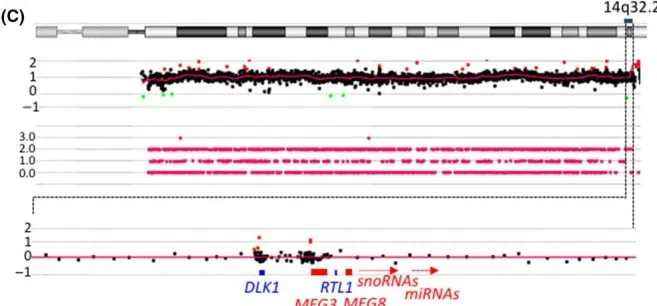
Results of molecular analyses. C, CGH +single nucleotide polymorphism (SNP) microarray profiles for chromosome 14. We performed a single nucleotide polymorphism (SNP) array analysis using the SurePrint G3 ISCA CGH +SNP Microarray Kit (catalog number G4890A, Agilent Technologies). NI, not informative.
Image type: electrography (ekg)